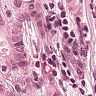
Metastatic tissue present: yes